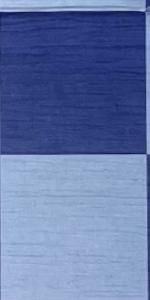
Label: Empty